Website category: sports
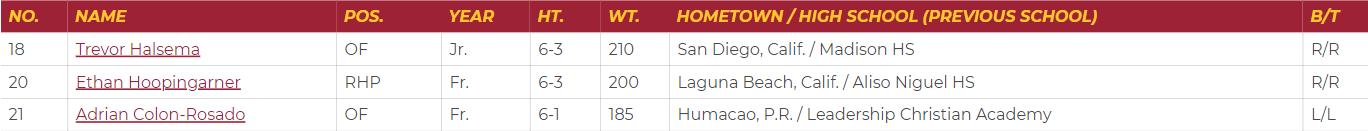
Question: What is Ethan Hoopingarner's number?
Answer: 20

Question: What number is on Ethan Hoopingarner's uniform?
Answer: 20

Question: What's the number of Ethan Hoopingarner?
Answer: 20

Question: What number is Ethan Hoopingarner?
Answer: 20

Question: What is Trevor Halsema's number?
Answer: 18

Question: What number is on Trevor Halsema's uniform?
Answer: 18

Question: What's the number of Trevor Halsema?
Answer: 18

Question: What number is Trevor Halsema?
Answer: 18

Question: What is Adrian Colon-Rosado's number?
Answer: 21

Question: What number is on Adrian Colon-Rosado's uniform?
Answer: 21

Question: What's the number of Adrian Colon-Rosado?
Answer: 21

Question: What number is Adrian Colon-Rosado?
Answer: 21

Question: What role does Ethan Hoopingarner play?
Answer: RHP

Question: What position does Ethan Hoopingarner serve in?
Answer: RHP

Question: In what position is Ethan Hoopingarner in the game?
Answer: RHP

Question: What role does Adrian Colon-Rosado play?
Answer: OF

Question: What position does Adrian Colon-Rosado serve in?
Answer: OF

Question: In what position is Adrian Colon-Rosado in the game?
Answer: OF

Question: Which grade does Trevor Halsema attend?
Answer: Jr.

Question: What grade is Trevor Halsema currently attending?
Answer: Jr.

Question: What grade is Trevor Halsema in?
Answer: Jr.

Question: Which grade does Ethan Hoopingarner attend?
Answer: Fr.

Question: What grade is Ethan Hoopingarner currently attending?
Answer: Fr.

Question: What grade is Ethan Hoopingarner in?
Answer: Fr.

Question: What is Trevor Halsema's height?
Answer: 6-3

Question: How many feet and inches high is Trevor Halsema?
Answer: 6-3

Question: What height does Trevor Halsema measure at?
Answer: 6-3

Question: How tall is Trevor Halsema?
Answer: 6-3

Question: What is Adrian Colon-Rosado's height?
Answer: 6-1

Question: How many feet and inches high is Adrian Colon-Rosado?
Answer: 6-1

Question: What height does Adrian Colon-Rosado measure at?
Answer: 6-1

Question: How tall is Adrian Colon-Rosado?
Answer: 6-1

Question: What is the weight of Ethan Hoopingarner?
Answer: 200

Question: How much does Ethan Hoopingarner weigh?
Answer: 200

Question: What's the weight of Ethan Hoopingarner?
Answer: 200

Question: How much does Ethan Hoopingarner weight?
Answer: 200

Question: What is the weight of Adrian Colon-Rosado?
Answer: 185

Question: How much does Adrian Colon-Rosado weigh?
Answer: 185

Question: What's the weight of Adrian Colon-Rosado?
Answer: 185

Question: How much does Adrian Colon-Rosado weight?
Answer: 185

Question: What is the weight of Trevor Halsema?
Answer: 210

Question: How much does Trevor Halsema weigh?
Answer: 210

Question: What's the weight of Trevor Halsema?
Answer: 210

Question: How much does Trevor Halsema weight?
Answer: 210

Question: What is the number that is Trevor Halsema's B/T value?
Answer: R/R

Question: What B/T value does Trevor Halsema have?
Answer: R/R

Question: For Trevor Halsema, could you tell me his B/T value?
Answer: R/R

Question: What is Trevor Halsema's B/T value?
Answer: R/R

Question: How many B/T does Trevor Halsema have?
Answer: R/R

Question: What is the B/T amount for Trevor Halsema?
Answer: R/R

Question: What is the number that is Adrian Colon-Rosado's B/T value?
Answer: L/L

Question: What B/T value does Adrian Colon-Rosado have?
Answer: L/L

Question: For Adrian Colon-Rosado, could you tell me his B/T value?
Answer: L/L

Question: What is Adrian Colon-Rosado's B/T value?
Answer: L/L

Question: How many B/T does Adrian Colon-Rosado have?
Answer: L/L

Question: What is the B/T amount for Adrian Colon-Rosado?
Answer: L/L

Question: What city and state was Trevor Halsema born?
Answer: San Diego, Calif.

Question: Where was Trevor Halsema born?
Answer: San Diego, Calif.

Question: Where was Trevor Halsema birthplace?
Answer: San Diego, Calif.

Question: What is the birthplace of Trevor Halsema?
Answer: San Diego, Calif.

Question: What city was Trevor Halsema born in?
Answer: San Diego, Calif.

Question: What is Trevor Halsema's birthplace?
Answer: San Diego, Calif.

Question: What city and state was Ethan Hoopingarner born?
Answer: Laguna Beach, Calif.

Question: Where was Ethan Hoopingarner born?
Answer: Laguna Beach, Calif.